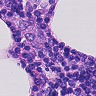
Metastatic tissue present: yes